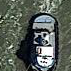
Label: Towing_vessel